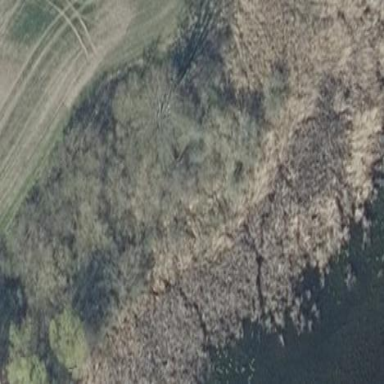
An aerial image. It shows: Marshy wetland area.